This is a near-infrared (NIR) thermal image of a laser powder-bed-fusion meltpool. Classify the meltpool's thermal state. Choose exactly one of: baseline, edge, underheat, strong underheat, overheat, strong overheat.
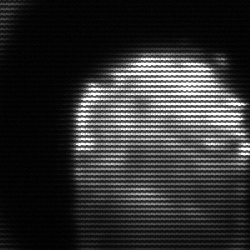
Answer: edge